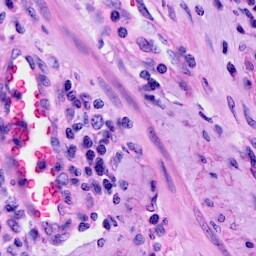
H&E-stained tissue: Cervix